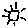
Label: sun